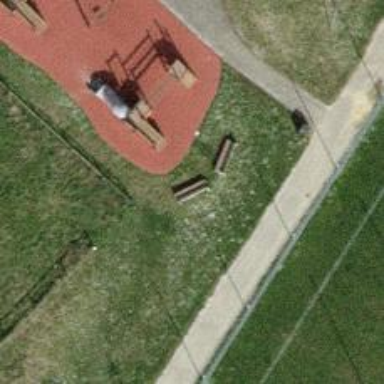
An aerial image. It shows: Bench.